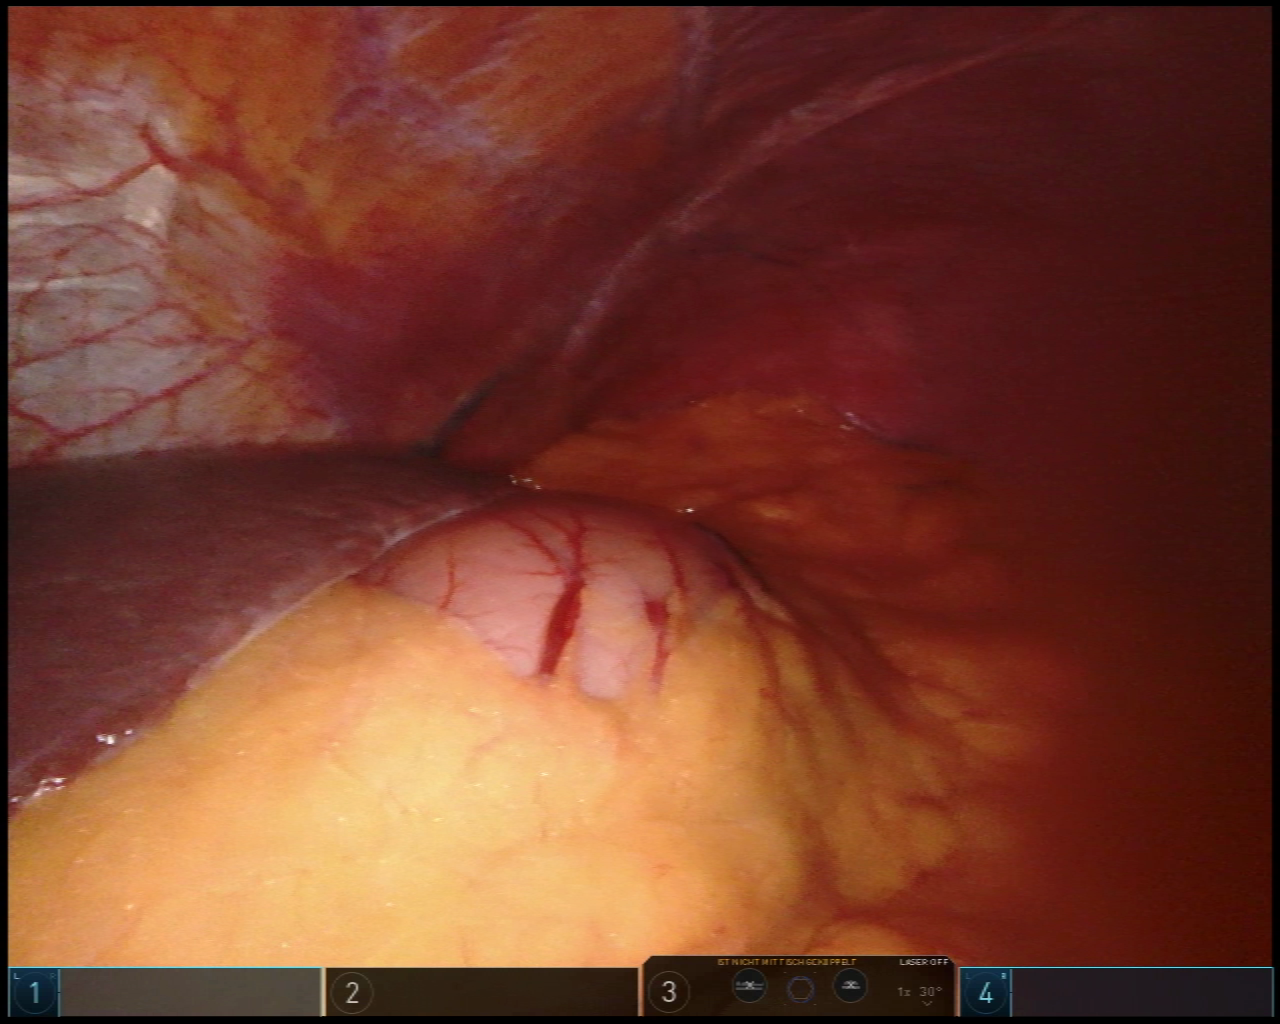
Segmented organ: liver
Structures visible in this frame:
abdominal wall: yes
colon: no
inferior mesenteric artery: no
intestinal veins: no
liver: yes
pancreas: no
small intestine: no
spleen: no
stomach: yes
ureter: no
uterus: no
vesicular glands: no